Question: I am new to android and sorry if somebody like this as stupid question
I have an activity that extends Listactivty. Listview is showing data fine when it is first time loaded. It shows all files and folders from server. But when i click on the listview then onListItemClick event is called and it again gets data from server but it is appending data with previous data. What i want is that ListView shows only the most recent data with no appending of data.
My ListView Activity code:
'''
public class MainActivity extends ListActivity {
private String urlString="http://xxxxxxxxserver PathXXXXX";
private List<String> item = null;
private List<String> path = null;
private String root="http://xxxxxxxxserver PathXXXXX";
private String result;
private TextView myPath;
static private String pos;
@Override
public void onCreate(Bundle savedInstanceState) {
super.onCreate(savedInstanceState);
setContentView(R.layout.activity_main);
View v= findViewById(R.id.rowtext);
myPath = (TextView)findViewById(R.id.path);
Http_connection f=new Http_connection();
f.execute("");
}
class Http_connection extends AsyncTask<String, Void, Void> {
private Exception exception;
protected Void doInBackground(String... urls)
{
try
{
URL url= new URL(urlString);
HttpURLConnection con=(HttpURLConnection)url.openConnection();
con.setRequestMethod("GET");
con.connect();
int statusCode=con.getResponseCode();
if (statusCode==HttpURLConnection.HTTP_OK){
BufferedReader in= new BufferedReader(new InputStreamReader(con.getInputStream()));
String line;
while ((line=in.readLine())!=null)
{
result=result+"
"+line;
}
in.close();
con.disconnect();
root="AndroidMapper";
runOnUiThread(new Runnable() {
@Override
public void run() {
getDir(urlString);
}
});
}
}
private void getDir(String dirPath)
{
String\[\] r=result.split("/");
myPath.setText("Location: " + urlString);
item = new ArrayList<String>();
path = new ArrayList<String>();
for (int k=0;k<r.length;k++)
{
if (r\[k\].contains("."))
{
item.add(r\[k\]);
}
else
{
item.add(r\[k\]+"/");
}
}
ArrayAdapter<String> fileList =
new ArrayAdapter<String>(MainActivity.this, R.layout.row, item);
setListAdapter(fileList);
}
protected void onListItemClick(ListView l, View v, int position, long id) {
// TODO Auto-generated method stub
String pos=new String(item.get(position));
if (pos.contains("."))
{
Context context = getApplicationContext();
CharSequence text = "Hello toast!";
int duration = Toast.LENGTH_SHORT;
Toast toast = Toast.makeText(context, text, duration);
toast.show();
}
else
{
urlString=urlString+pos;
Http_connection f=new Http_connection();
f.execute("");
}
'''

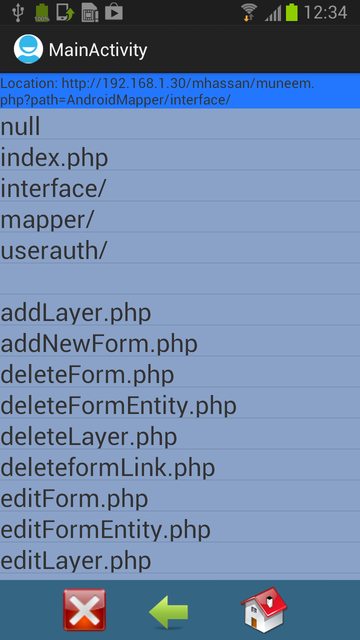
Answer: You need to re-init your variable
Because of this line :
'''
result=result+"
"+line;
'''
This way maybe :
'''
String line;
result = "";
while ((line=in.readLine())!=null)
{
result=result+"
"+line;
}
'''